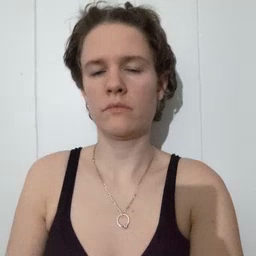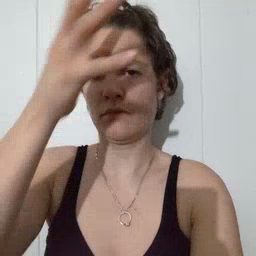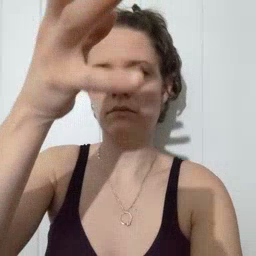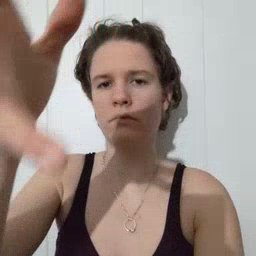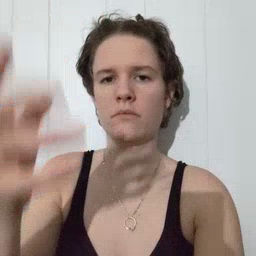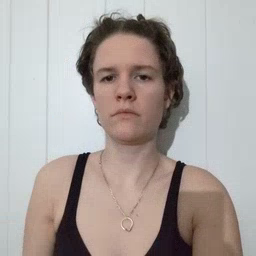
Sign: grandpa